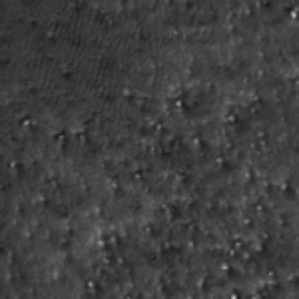
Label: frost